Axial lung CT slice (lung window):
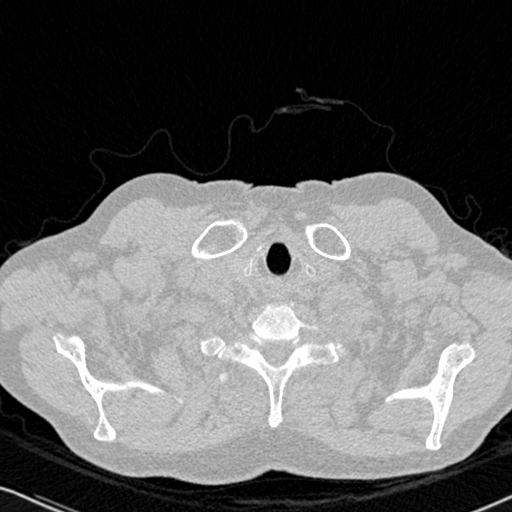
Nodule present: no